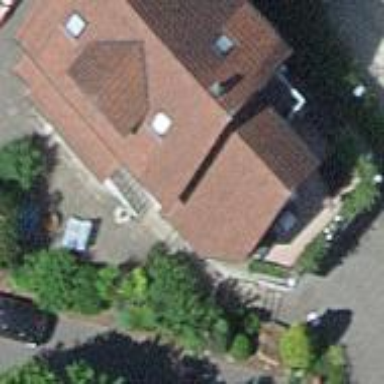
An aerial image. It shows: Building with gabled roof.